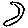
Label: moon